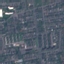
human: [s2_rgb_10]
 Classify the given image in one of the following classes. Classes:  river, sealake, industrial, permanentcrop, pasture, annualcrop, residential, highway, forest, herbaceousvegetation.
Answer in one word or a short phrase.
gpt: Residential